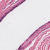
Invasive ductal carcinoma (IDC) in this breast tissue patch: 0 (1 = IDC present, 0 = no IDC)